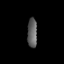
Tissue: prostate
Cell type: T cells
Senescence score: 0.7687
Nuclear area (px): 276
Mean DAPI intensity: 97.359